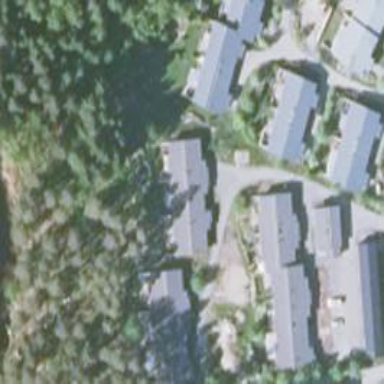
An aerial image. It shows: Living street.